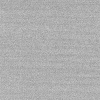
Atmospheric dust classification: dusty